四年级 · 计数
如图, 直线 $\mathrm{AB}$ 上共有 ( ) 条线段。

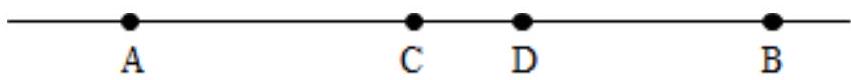
A. 3
B. 5
C. 6
答案: C
解析: 答案:$\mathrm{C}$

【分析】根据线段的定义: 有两个端点、它的长度是有限的, 可以度量; 分别列举出来即可得解。

【详解】观察图中可知, 线段有: $\mathrm{AC} 、 \mathrm{AD} 、 \mathrm{AB} 、 \mathrm{CD} 、 \mathrm{CB} 、 \mathrm{DB}$; 共有 6 条线段。故答案为: $\mathrm{C}$

【点睛】本题考查的是两点间的距离, 熟知线段的定义是解答此题的关键。4.答案: A

【分析】根据直线的性质：过两点可以画一条直线; 进行解答即可。

【详解】如图所示:

\.jpg)

过 $\mathrm{A} 、 \mathrm{~B}$ 两点, 可以画 1 条直线。

故答案为: A

【点睛】解答此题应根据直线的性质即两点确定一条直线进行解答。